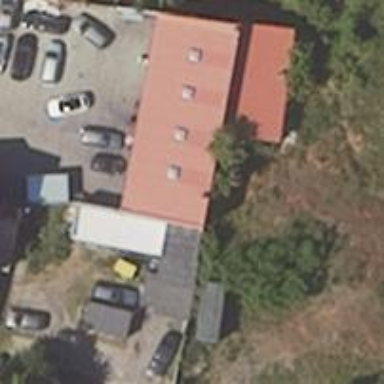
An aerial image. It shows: Car repair shop.